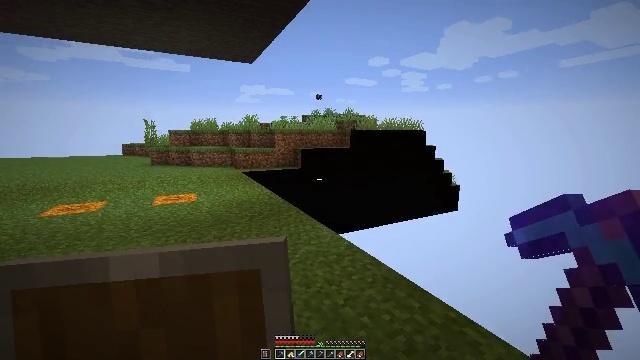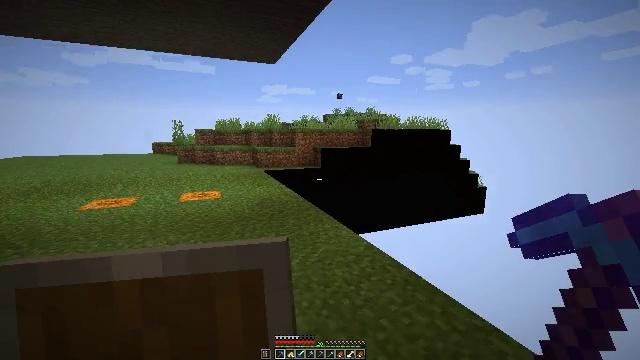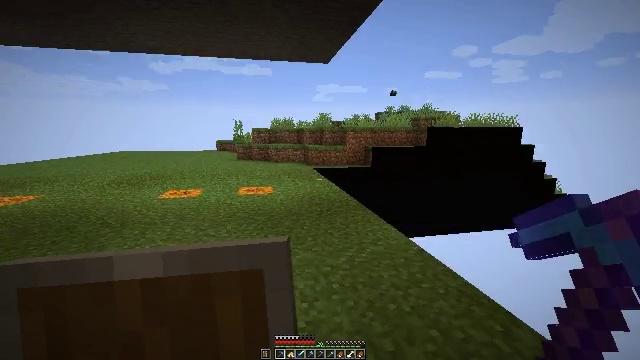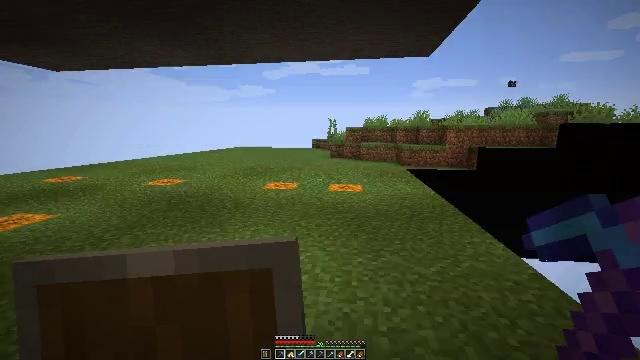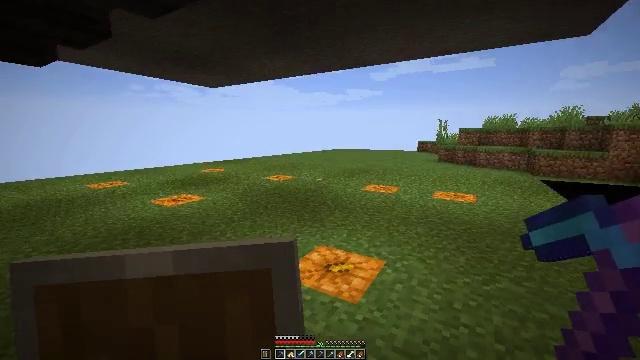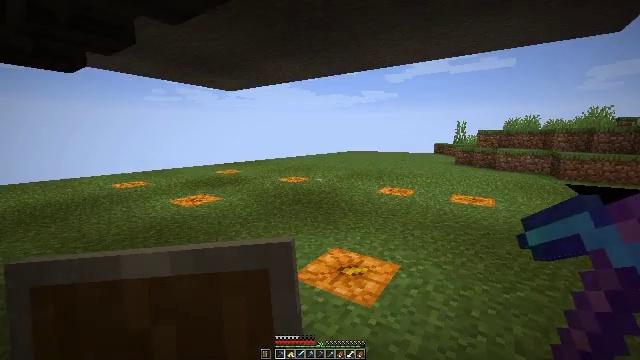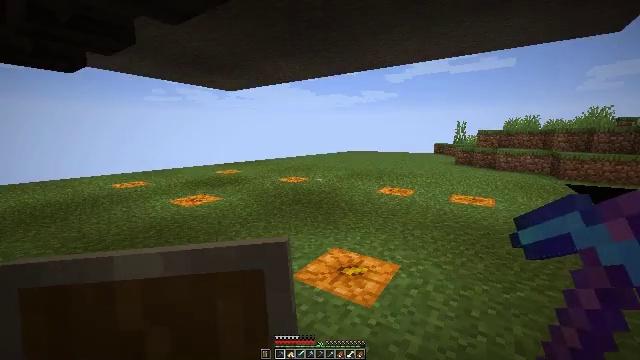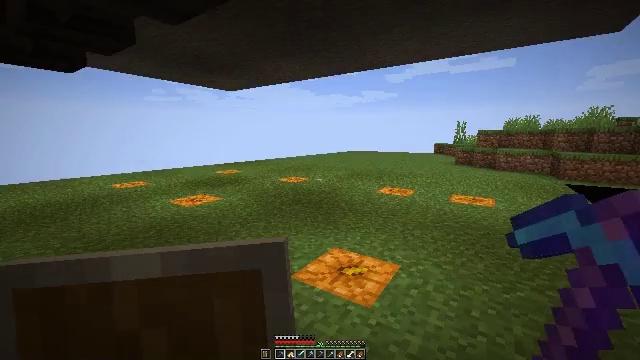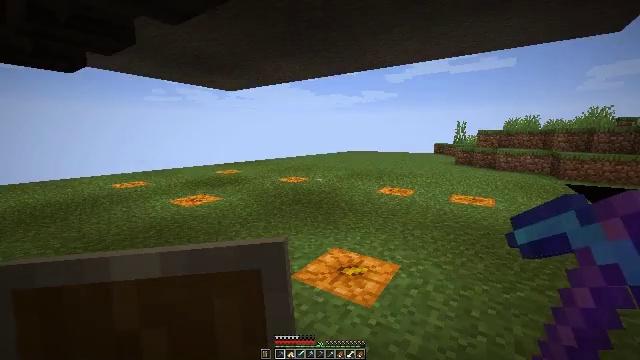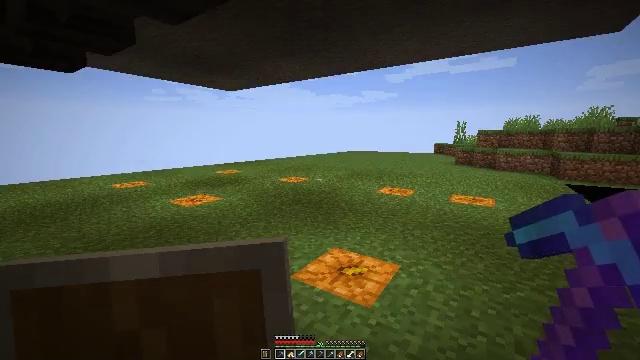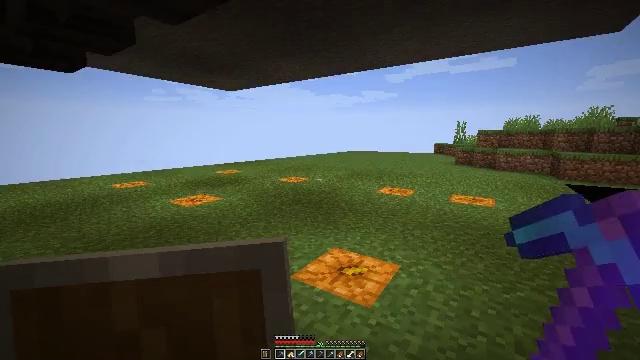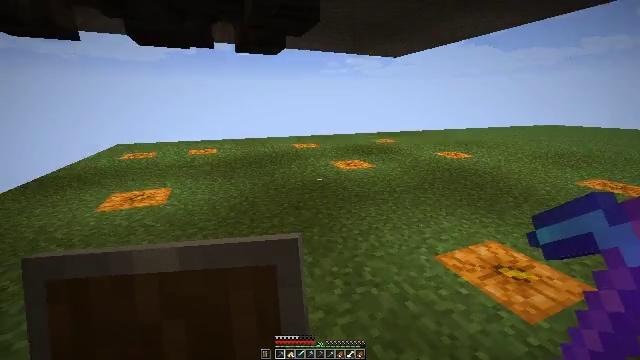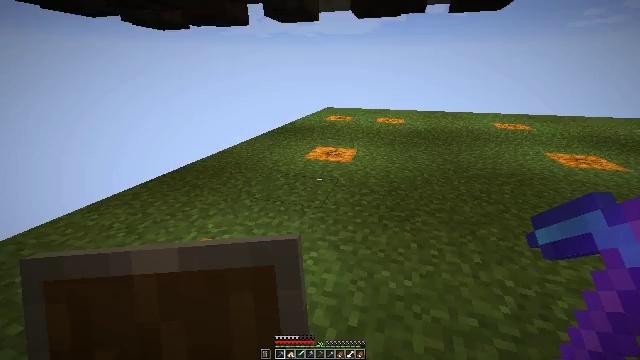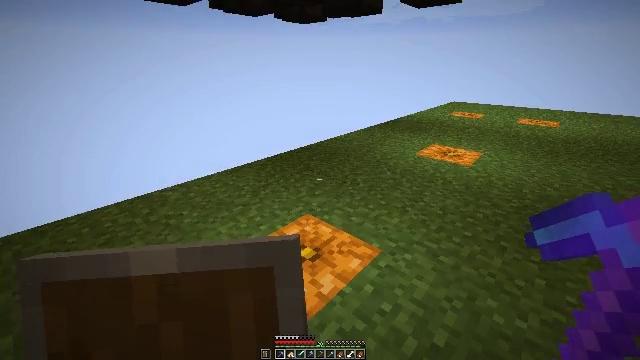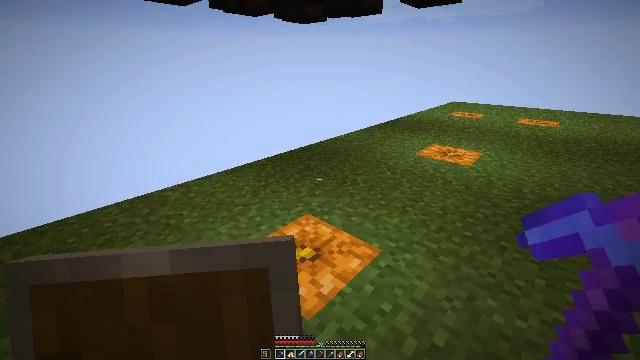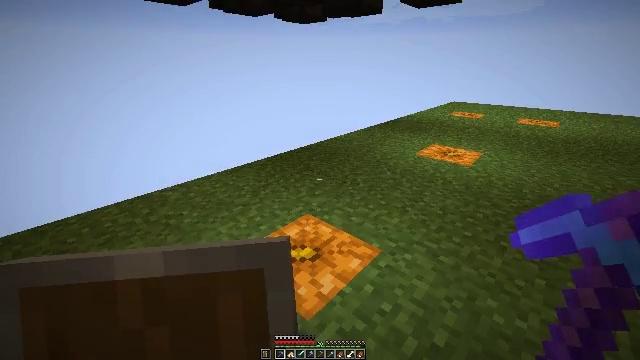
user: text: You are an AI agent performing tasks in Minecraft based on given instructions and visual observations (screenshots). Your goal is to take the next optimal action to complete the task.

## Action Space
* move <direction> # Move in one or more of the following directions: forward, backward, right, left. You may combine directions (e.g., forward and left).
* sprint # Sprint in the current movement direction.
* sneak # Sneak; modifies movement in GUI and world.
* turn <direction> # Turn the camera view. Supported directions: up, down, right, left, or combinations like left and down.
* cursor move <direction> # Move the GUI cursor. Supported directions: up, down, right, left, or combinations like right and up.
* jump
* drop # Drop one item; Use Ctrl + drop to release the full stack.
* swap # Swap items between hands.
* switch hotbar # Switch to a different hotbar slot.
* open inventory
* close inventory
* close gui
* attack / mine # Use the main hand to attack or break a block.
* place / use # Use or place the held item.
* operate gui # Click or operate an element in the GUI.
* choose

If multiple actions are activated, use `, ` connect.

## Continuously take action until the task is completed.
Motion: motion action
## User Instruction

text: Reclaim the blue shulker box for storage.
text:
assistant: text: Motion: turn left
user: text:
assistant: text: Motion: turn left
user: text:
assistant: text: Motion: turn left
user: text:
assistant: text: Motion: turn left
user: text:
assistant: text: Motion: turn left
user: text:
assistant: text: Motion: no_op
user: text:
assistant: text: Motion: no_op
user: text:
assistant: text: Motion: no_op
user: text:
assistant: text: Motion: no_op
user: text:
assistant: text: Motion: no_op
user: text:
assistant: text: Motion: turn left and down
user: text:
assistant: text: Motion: turn left and down
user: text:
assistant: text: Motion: turn left and down
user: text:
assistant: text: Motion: no_op
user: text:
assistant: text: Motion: no_op
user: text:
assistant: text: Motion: no_op
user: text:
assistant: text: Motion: no_op
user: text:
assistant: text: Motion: move right
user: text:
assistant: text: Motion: move right
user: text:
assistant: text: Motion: move right, turn right and up
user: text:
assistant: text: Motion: move right, turn right
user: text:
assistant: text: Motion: move back and move right
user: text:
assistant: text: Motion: move back and move right
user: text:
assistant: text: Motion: move back and move right
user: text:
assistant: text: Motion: move back and move right
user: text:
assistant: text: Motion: move back and move right
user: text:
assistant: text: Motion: move back and move right
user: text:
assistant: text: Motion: move back and move right
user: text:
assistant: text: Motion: move back and move right
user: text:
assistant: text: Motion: move back and move right, turn left